Question: I'm trying to do a 360 spin of a view but at a 45 degree tilt.
Like this

I can't figure out for to do it.
So far I've managed this
'''
CABasicAnimation* animation = [CABasicAnimation
animationWithKeyPath:@"transform.rotation.y"];
animation.fromValue = @(0);
animation.toValue = @(2 * M_PI);
animation.duration = 1;
[self.layer addAnimation:animation forKey:@"rotation"];
'''
Which spins it on it's y axis, but what I want is for this Y axis to be tilted 45 degree before it's spun.
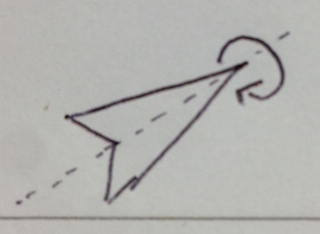
Answer: First, you should see the link below which explains that the differences between "frame" and "bounds".
<URL>
And now, here is my answer.
'''
/* add the 4 lines below */
self.transform = CGAffineTransformMakeRotation(M_PI_4);
self.layer.bounds = CGRectMake(0.0f, 0.0f, 60.0f, 200.0f);
self.layer.position = CGPointMake(150.0f, 300.0f);
CABasicAnimation* animation = [CABasicAnimation
animationWithKeyPath:@"transform.rotation.y"];
animation.fromValue = @(0);
animation.toValue = @(2 * M_PI);
animation.duration = 1;
[self.layer addAnimation:animation forKey:@"rotation"];
'''